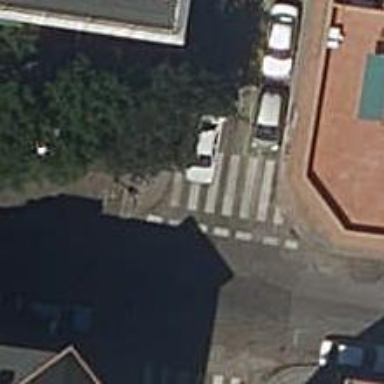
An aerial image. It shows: Sidewalk made of paving stones.